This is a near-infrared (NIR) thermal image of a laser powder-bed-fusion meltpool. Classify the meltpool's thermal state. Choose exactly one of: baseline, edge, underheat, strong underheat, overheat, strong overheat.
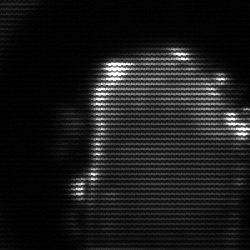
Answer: baseline